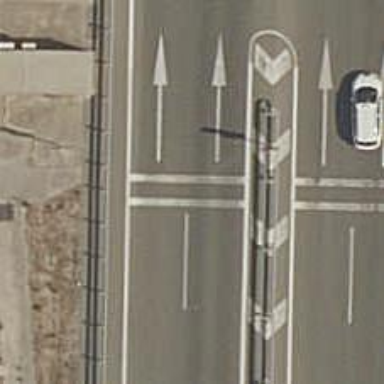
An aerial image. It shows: Traffic calming measure in place: rumble strips.